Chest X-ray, PA view. Patient: 29 years old, sex F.
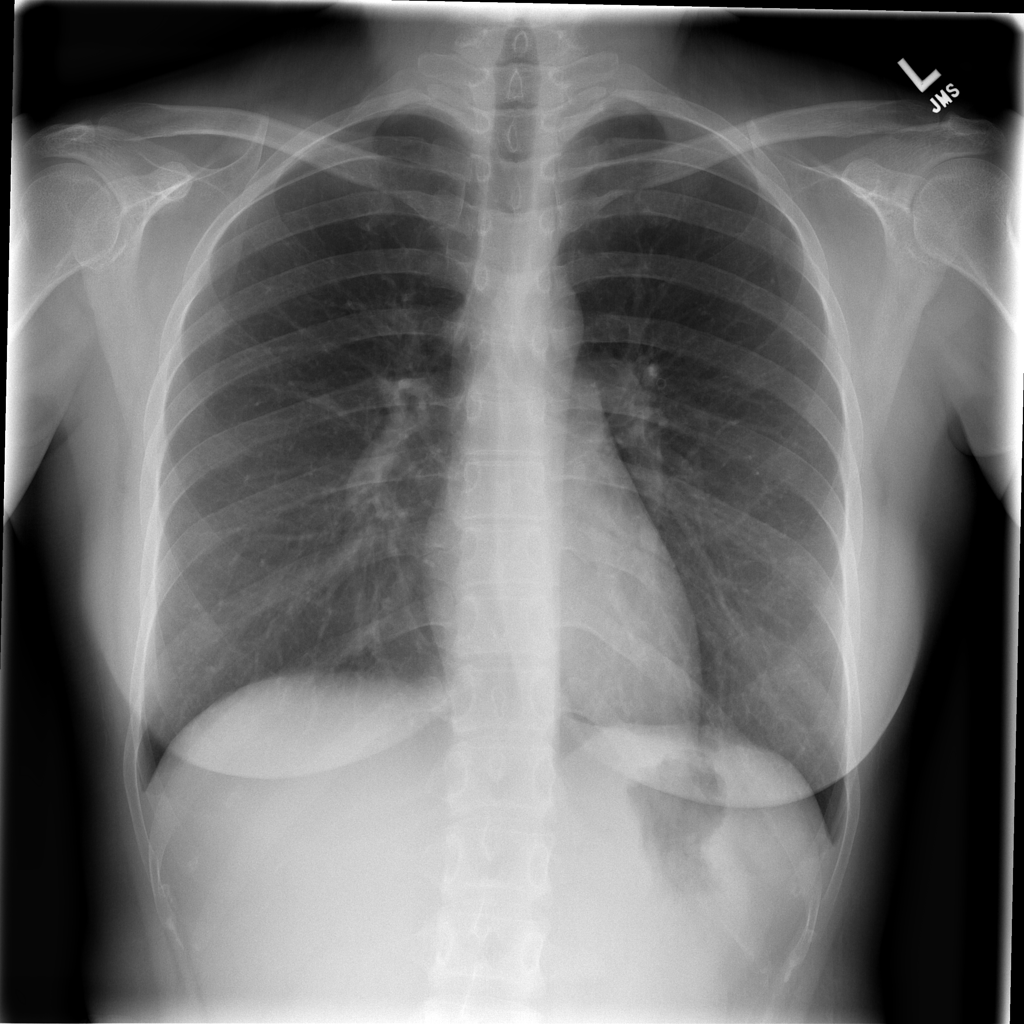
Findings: No Finding